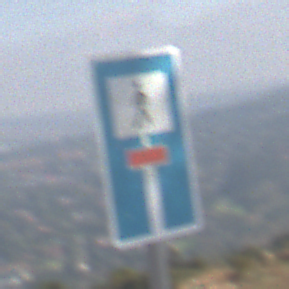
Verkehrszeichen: SackgasseFussgaengerDurchlaessig
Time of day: Midday
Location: Outdoor (Nature)
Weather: PartlyCloudy
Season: NotSpecified
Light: Natural